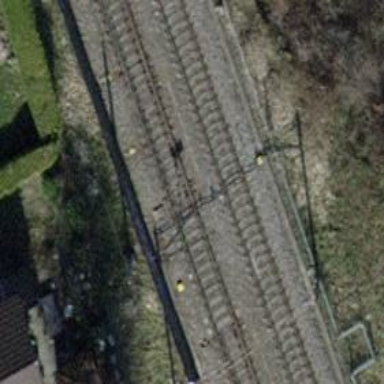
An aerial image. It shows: Single railway track with electrified contact line.